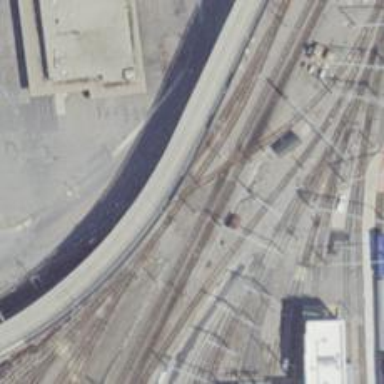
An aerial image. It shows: Railway crossing.